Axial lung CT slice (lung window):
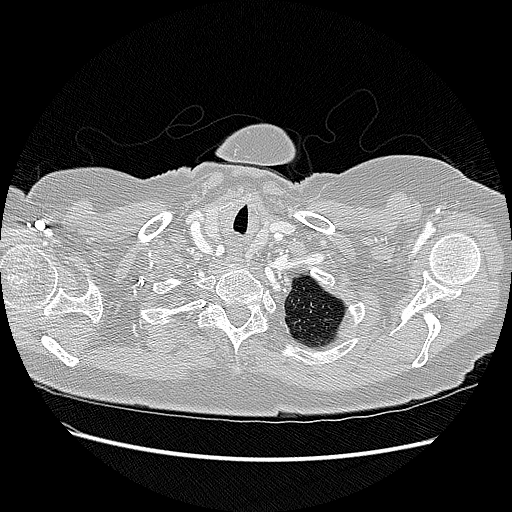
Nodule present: no